Question: When placing a 'UICollectionViewController' or a 'UICollectionView' inside my Storyboard I can see that a 'UICollectionViewFlowLayout' object always comes with them.

However, I have no use for it because I'm dealing with the 'UICollectionViewLayout', which is slightly different and customizable. I can't seem to find a way to delete it. It is also <URL>.
Is there any way to delete the 'UICollectionViewFlowLayout' object?
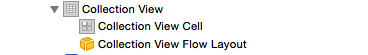
Answer: You can't delete a 'UICollectionViewFlowLayout' because every collection view needs one. It's just a matter of if it's a custom layout or a default one, but either way, it's still using a layout.
From the <URL> reference:
> A very important object associated with a collection view is the layout object, which is a subclass of the <URL> class. The layout object is responsible for defining the organization and location of all cells and supplementary views inside the collection view.